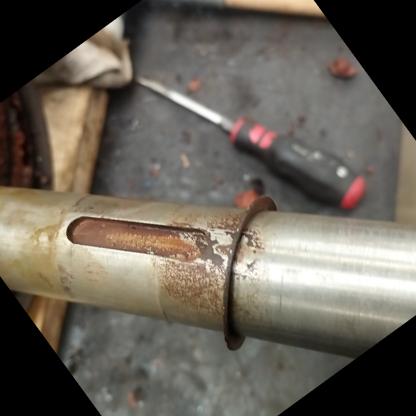
Klasa: inne